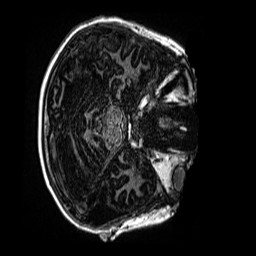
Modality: MP2RAGE
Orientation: axial
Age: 11
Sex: male
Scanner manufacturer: siemens
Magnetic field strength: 3 T
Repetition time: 4 s
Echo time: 0.00299 s